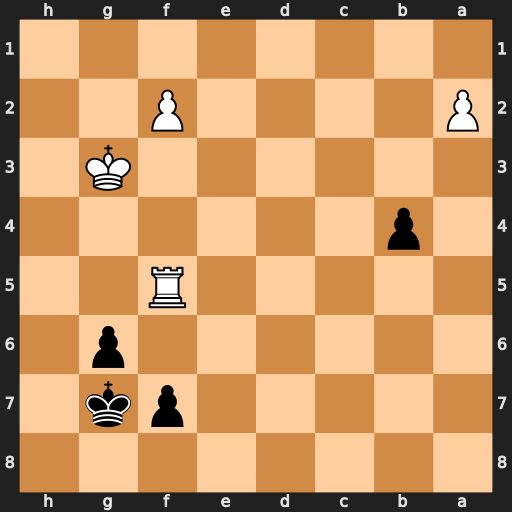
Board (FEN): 8/5pk1/6p1/5R2/1p6/6K1/P4P2/8
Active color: b
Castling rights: -
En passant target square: -
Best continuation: gxf5 Kf4 Kf6